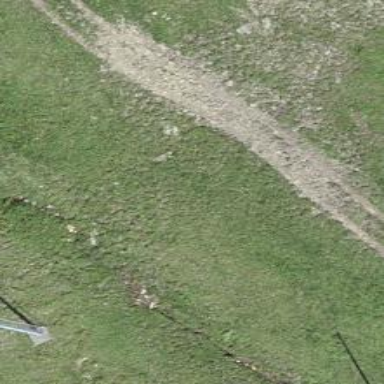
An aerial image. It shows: Track with ground surface. The track is Grade 4.